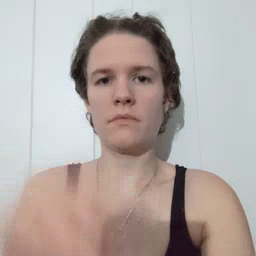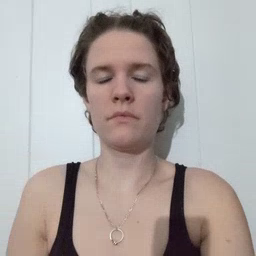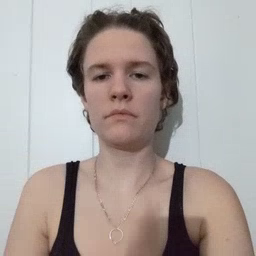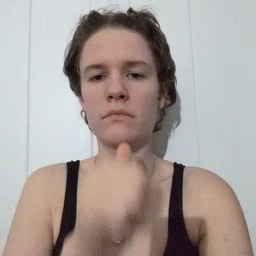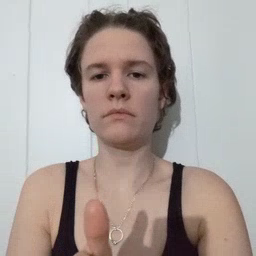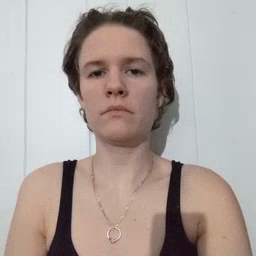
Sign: not